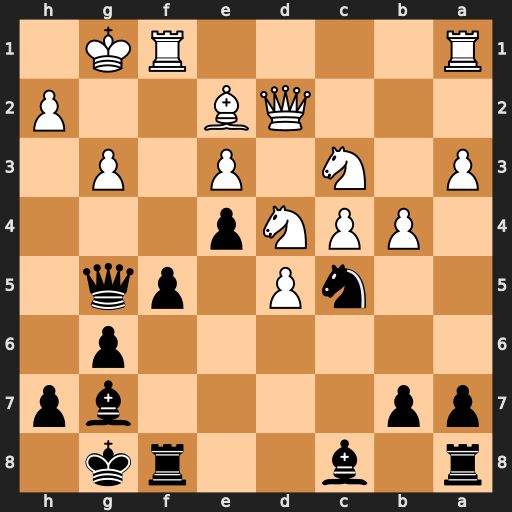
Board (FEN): r1b2rk1/pp4bp/6p1/2nP1pq1/1PPNp3/P1N1P1P1/3QB2P/R4RK1
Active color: b
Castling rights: -
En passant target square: -
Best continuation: Bxd4 Qxd4 Nb3 Nxe4 Nxd4 Nxg5 Nxe2+